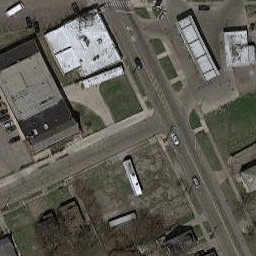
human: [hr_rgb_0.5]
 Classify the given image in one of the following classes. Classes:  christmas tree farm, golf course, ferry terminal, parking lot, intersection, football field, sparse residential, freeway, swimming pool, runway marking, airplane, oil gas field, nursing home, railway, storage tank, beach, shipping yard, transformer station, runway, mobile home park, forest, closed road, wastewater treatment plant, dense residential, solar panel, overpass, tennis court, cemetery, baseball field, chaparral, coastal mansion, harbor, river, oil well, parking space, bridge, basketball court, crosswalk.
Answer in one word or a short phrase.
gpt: intersection